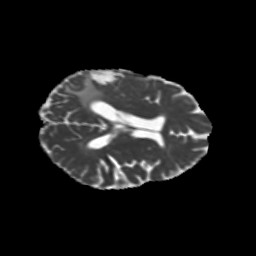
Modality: MD
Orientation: axial
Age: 58
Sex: female
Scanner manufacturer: siemens
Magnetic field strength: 3 T
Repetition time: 5.25 s
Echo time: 0.08 s